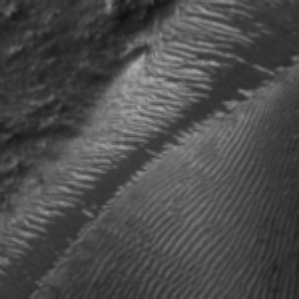
Label: frost